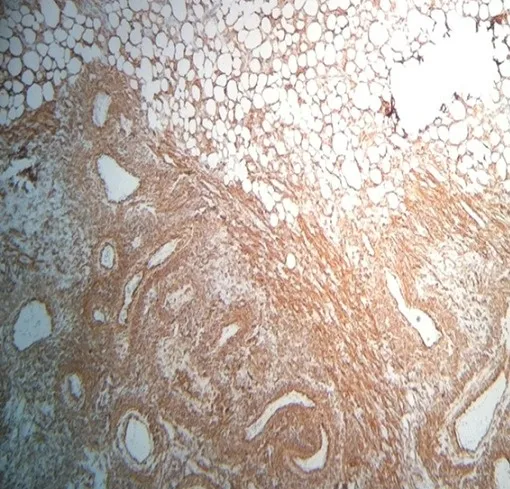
Gross specimen of the left kidney showing angiomyolipomatous proliferation of benign appearance (Ex10).
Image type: pathology (immunostaining)